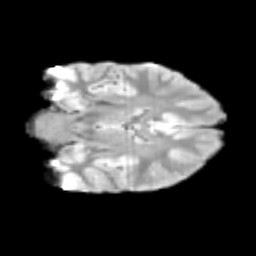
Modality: T2w
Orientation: coronal
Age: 11
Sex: male
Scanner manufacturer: siemens
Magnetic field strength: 3 T
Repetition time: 3.8 s
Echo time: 0.07 s